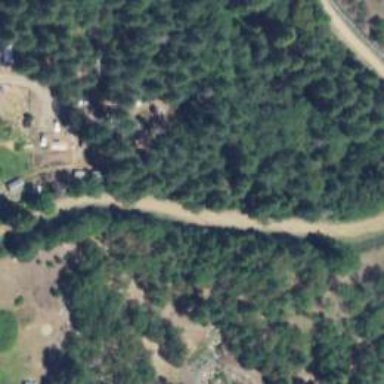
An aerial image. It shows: Track road.